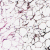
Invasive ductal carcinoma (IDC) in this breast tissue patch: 0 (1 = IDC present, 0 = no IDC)